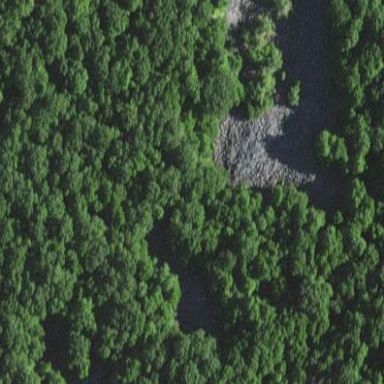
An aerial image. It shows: Natural scree.